Question: ### Problem
Hey everyone, I'm adding some Karma-Jasmine unit-testing to my Angular 2 project and I cannot for the life of me get the coverage to hit the RXJS operators in my service methods.
The tests are using the HttpClientTestingModule and HttpTestingController.
### Code
Here's a simple example just using the map operator.
MyService:
'''
getAssetCount(): Observable<AssetModel[]> {
return this.http
.get('/myproject/v1/asset-count')
.pipe(map(response => response as AssetModel[]));
}
'''
MyService.spec:
'''
service = testBed.get(MyService);
httpMock = testBed.get(HttpTestingController);
...
it('should getAssetCount', () => {
const dummyResponse = [{...}];
service.getAssetCount().subscribe((response: AssetModel[]) => {
expect(response).toEqual(dummyResponse);
const req = httpMock.expectOne(
'/myproject/v1/asset-count'
);
expect(req.request.method).toBe('GET');
req.flush(dummyResponse);
httpMock.verify();
});
});
'''
### Result
The resulting coverage:

I would have thought having a subscription to the observable in the test would trigger the call, but perhaps I'm misunderstanding how these mock services work.
From looking around, it seems like switching to the instead of the HttpClientTestingModule to generate dummy 200/404/etc responses could solve the issue, but besides being more boilerplate, it seems like most people were suggesting to use the TestingModule instead.
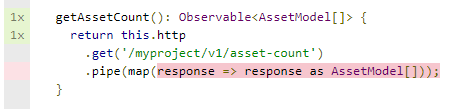
Answer: Try moving the 'flush()' and other testing logic outside of the subscribe, just leaving the expect(response) inside. Something like this:
'''
it('should getAssetCount', () => {
const dummyResponse = [{...}];
service.getAssetCount().subscribe((response: AssetModel[]) => {
expect(response).toEqual(dummyResponse);
});
const req = httpMock.expectOne(
'/myproject/v1/asset-count'
);
expect(req.request.method).toBe('GET');
req.flush(dummyResponse);
httpMock.verify();
});
'''